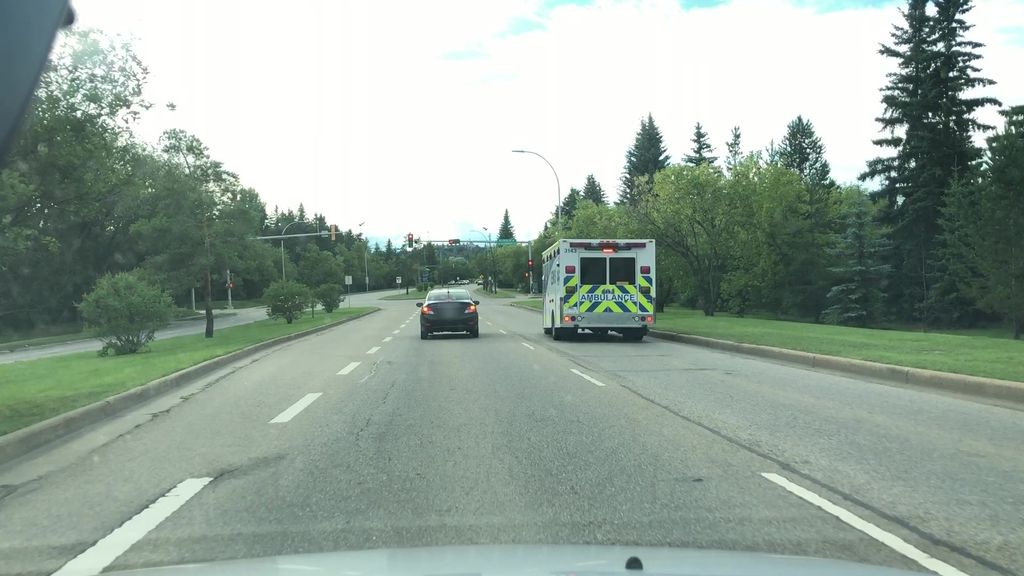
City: edmonton